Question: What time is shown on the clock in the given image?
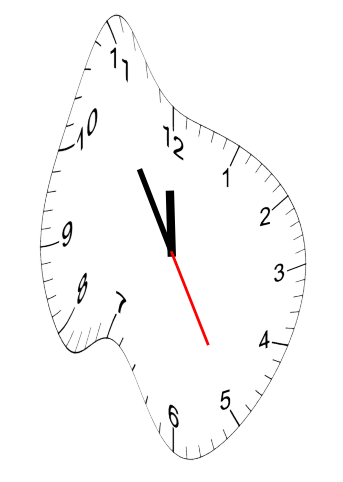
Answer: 11:54:25